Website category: sports
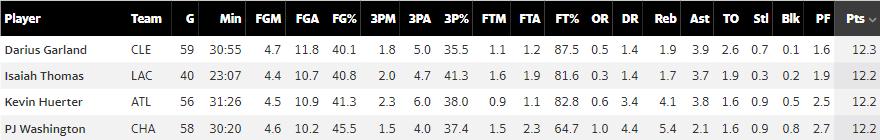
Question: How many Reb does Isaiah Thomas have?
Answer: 1.7

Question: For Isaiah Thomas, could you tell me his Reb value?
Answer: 1.7

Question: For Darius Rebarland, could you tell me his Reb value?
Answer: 1.9

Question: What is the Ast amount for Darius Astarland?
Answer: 3.9

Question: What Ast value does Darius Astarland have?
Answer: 3.9

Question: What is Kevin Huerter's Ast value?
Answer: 3.8

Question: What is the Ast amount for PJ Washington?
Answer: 2.1

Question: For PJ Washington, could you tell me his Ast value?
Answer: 2.1

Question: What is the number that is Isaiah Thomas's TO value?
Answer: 1.9

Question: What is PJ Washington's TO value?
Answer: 1.6

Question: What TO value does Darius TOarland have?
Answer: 2.6

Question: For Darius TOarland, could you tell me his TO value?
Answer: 2.6

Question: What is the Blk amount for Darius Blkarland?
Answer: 0.1

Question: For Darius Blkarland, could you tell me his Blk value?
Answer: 0.1

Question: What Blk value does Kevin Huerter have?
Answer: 0.5

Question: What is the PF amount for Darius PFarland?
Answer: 1.6

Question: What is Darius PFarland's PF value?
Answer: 1.6

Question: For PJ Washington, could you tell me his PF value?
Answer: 2.7

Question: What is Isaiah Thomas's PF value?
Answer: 1.9

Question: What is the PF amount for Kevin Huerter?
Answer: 2.5

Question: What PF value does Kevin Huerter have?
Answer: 2.5

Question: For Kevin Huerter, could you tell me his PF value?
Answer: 2.5

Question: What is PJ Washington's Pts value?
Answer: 12.2

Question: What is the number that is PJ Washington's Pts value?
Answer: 12.2

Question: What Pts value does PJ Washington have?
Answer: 12.2

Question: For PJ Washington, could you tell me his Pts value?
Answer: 12.2

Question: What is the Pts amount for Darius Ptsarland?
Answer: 12.3

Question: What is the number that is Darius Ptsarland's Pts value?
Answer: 12.3